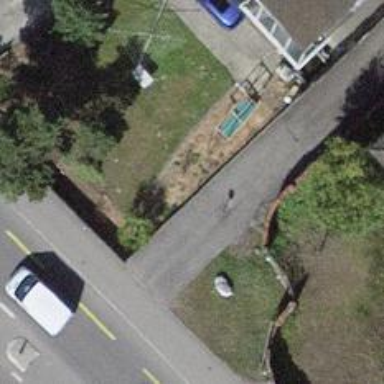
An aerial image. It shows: Bollard barrier.